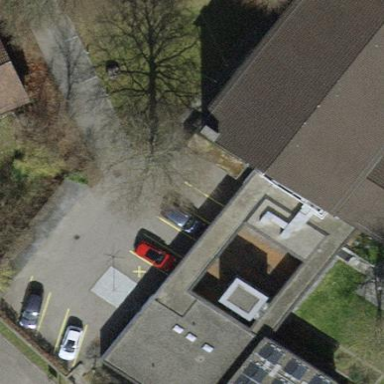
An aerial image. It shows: View of roof of building.